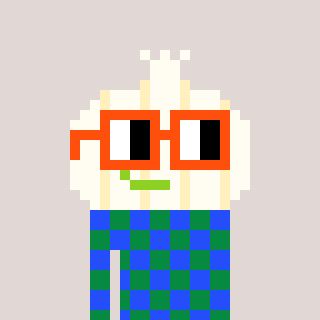
a pixel art character with square orange glasses, a garlic-shaped head and a green-colored body on a warm background